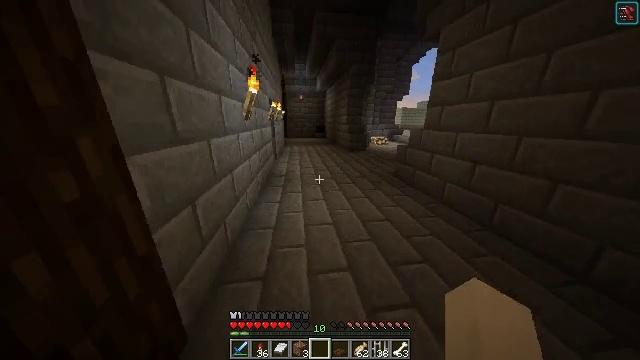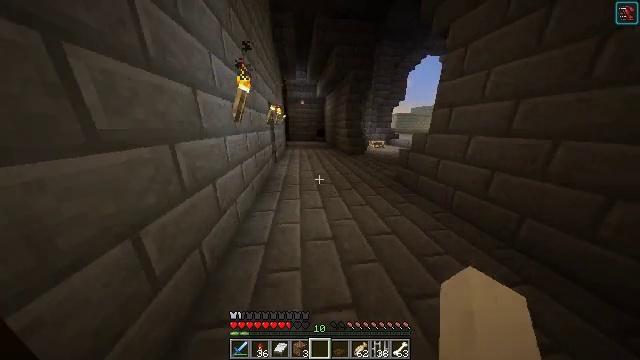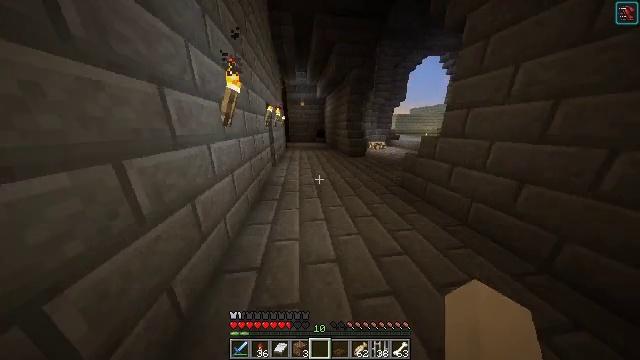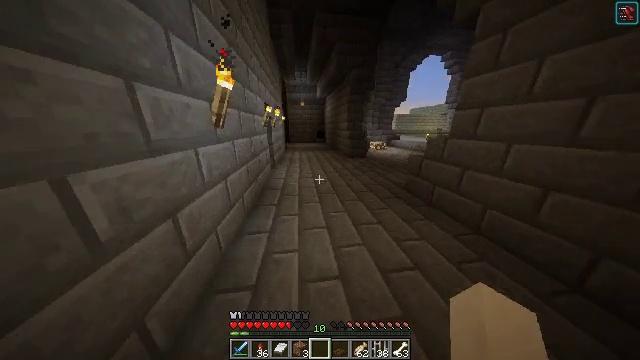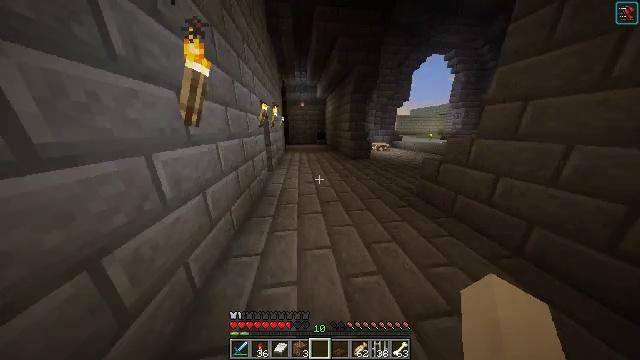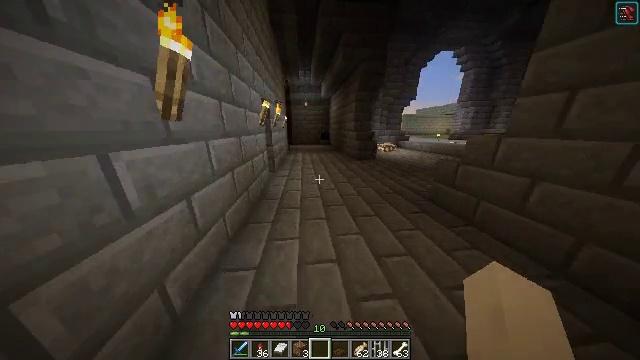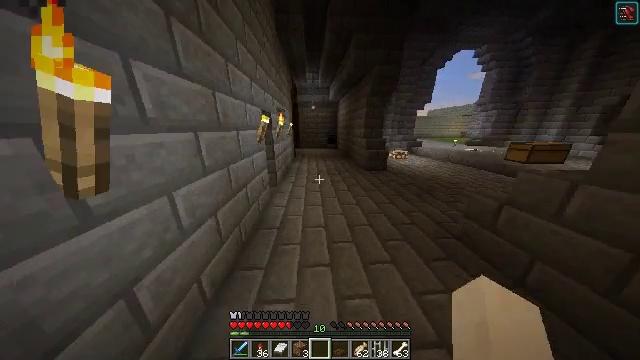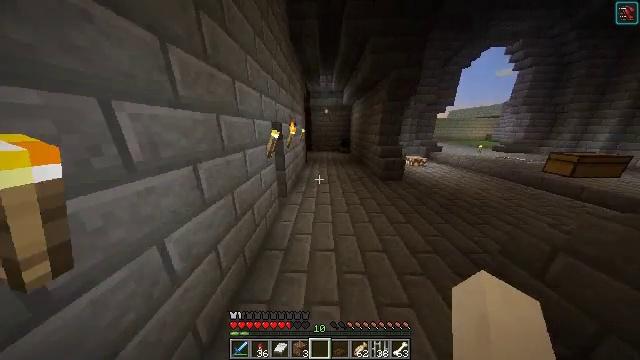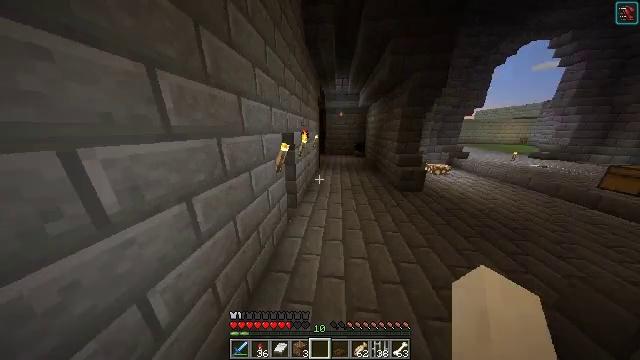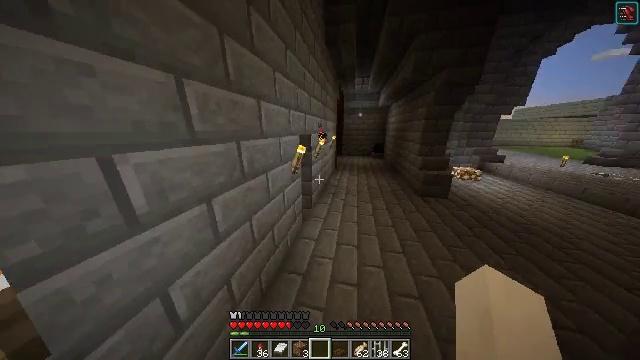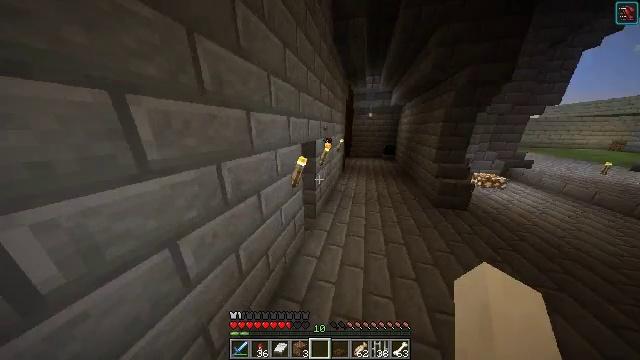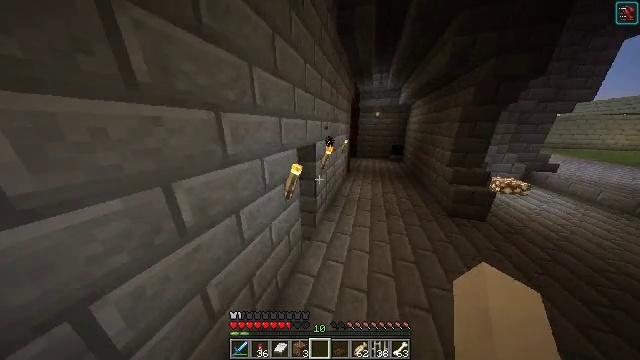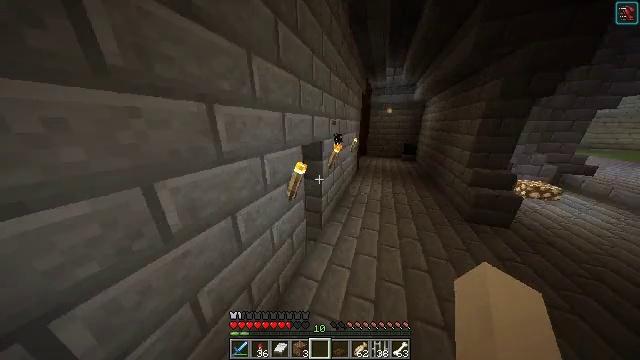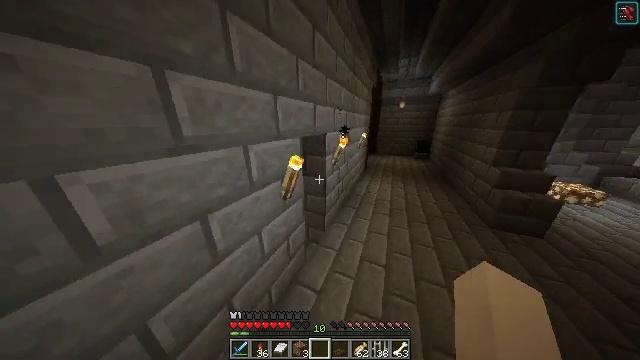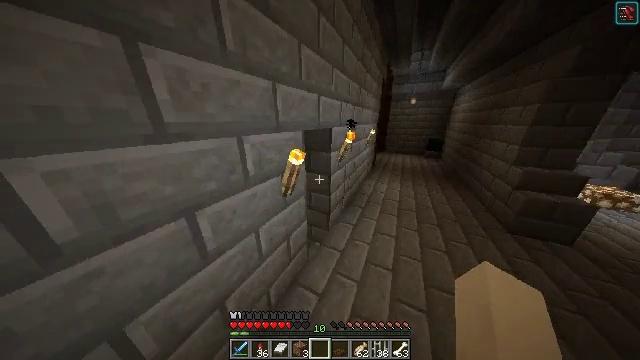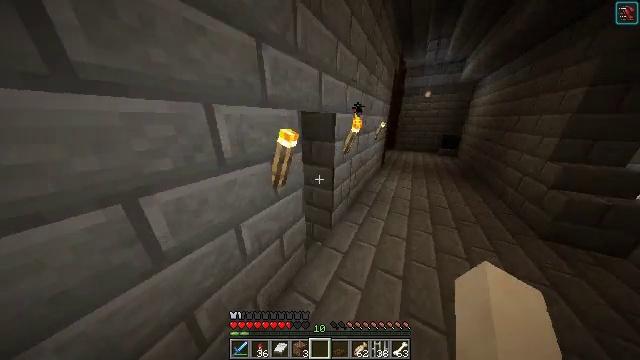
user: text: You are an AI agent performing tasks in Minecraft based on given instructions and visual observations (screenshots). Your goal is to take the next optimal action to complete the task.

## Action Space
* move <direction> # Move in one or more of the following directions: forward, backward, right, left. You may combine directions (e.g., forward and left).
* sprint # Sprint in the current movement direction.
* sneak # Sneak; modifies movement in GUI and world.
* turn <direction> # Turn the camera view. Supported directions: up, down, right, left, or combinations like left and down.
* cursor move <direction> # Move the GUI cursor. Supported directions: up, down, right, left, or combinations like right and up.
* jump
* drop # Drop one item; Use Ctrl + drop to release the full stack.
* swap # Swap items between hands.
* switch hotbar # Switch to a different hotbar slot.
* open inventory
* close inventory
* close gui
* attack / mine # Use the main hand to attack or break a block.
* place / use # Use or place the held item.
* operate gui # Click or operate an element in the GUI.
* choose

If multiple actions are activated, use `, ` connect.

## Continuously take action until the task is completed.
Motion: motion action
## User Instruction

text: Remove kelp and place it on the ground.
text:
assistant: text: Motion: move forward
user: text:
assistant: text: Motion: move forward
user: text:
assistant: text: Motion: move forward
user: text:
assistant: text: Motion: move forward
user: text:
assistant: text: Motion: move forward, turn left
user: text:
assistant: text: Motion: move forward, turn left, jump
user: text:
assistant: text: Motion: move forward, turn left, jump
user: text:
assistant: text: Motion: move forward, turn left, jump
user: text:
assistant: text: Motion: move forward, turn left
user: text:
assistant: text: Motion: move forward, turn left
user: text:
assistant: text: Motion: move forward, turn left
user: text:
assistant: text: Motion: move forward, turn left
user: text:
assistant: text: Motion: move forward, turn left
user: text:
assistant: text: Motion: move forward, turn left
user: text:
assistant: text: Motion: move forward, turn left
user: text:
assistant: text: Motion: move forward, turn left
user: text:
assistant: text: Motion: move forward, turn left
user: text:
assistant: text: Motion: move forward, turn left
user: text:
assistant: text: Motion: move forward, turn left
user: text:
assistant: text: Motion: move forward, turn left
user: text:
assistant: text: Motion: move forward, turn left
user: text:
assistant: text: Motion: move forward, turn left
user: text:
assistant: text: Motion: move forward, turn left
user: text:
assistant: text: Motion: move forward, turn left and down
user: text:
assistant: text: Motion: move forward, turn left and down
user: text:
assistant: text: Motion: move forward, turn down
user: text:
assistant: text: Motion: move forward
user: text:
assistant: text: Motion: move forward
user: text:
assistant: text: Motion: move forward
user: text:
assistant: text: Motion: move forward, turn right